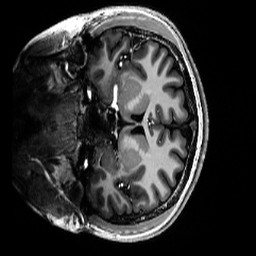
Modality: T1w
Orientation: coronal
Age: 20
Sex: female
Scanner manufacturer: siemens
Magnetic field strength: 6.98 T
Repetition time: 6 s
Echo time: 0.00299 s